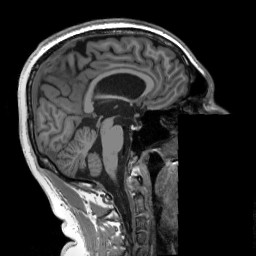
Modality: T1w
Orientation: sagittal
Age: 44